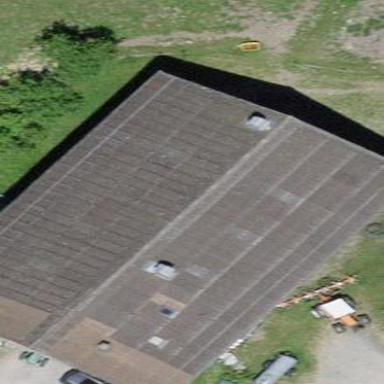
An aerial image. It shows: Farm building.